Question: I'm having a problem in GitLab. My repository commit graph is not showing the main branch. The repo have two branches, main and develop, and its only showing the develop branch. I know that I messed up the branch somehow when I push to 'develop'. But the history said that I merged 'develop' to 'develop'. I don't know where I messed up.
<URL>:
Would someone tell me where and why I messed up?
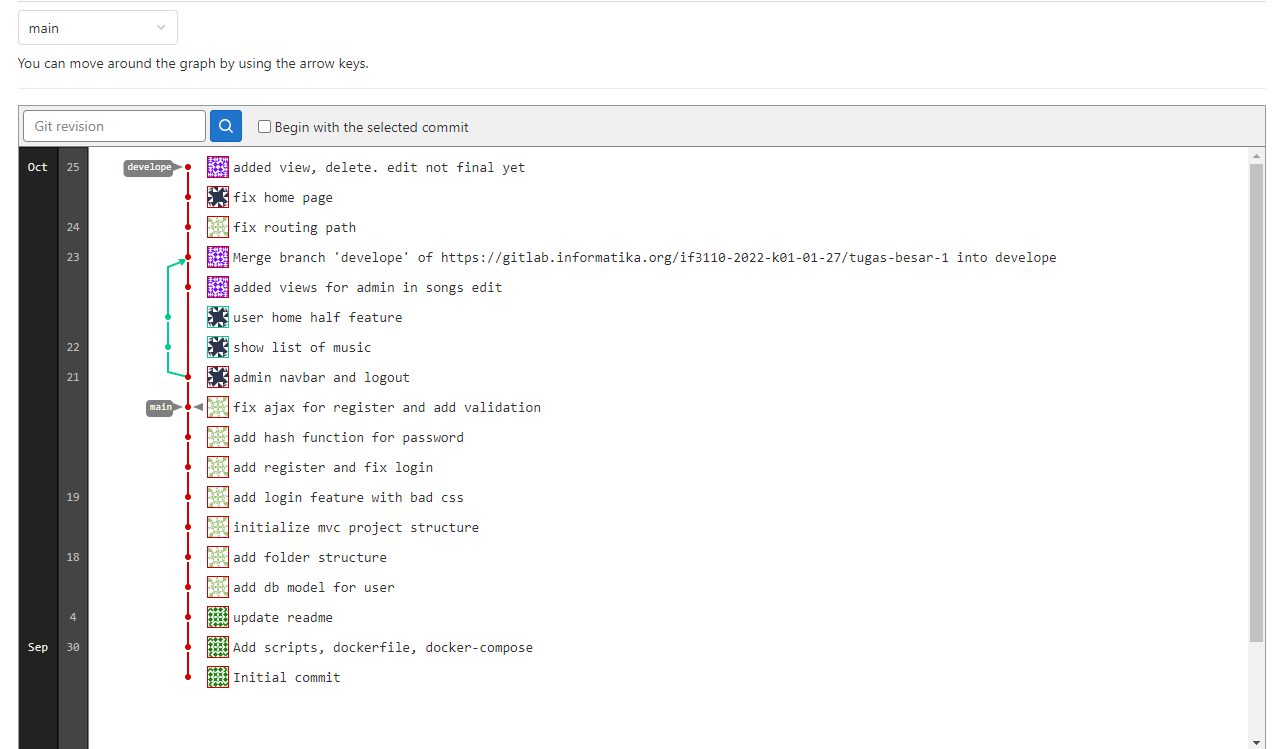
Answer: All is fine. Your 'main' branch displayed, it points at commit: '"fix ajax for register and add validation"'
---
It turns out that, in your current situation, 'develop' and 'main' haven't forked, and 'develop' is ahead of 'main' (all of that is very normal).
So 'gitlab' chose to draw only one single history, with the latest commit of 'develop' on top and 'main' pointing somewhere below -- all git graphical tools I know will do that.